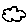
Label: cloud